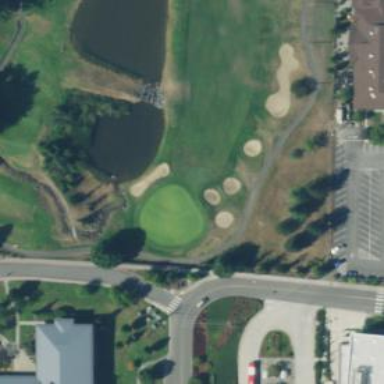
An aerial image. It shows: Golf hole.